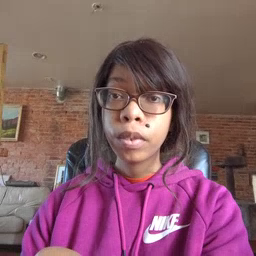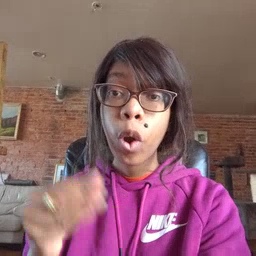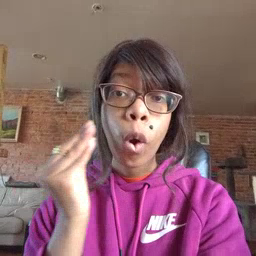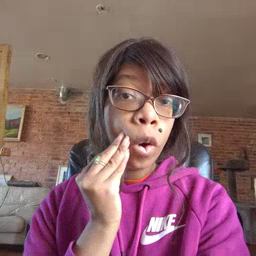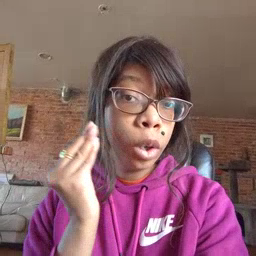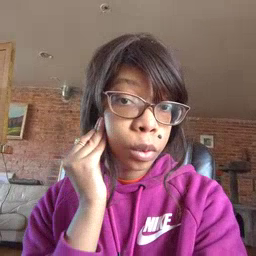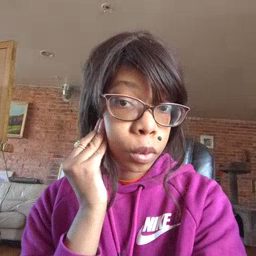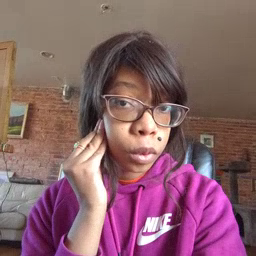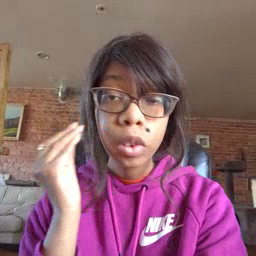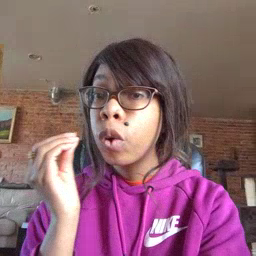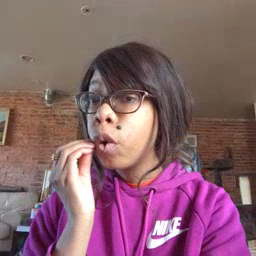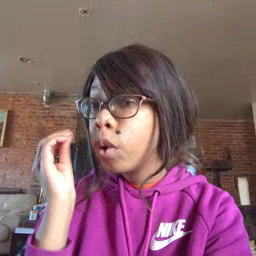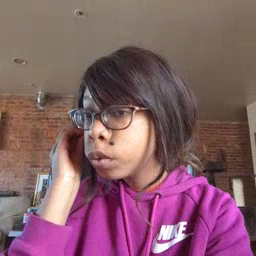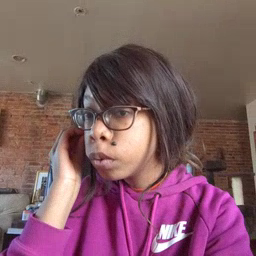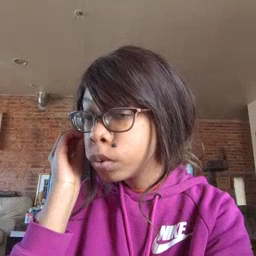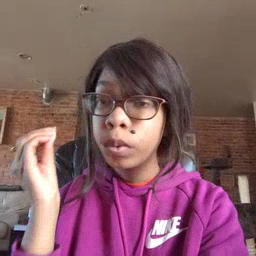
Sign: home